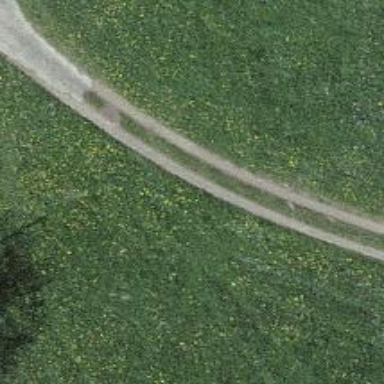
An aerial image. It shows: Grass track road with grade 5 tracktype.